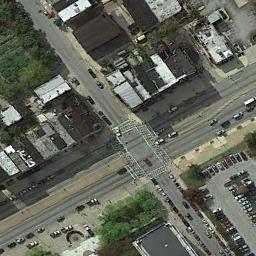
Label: intersection